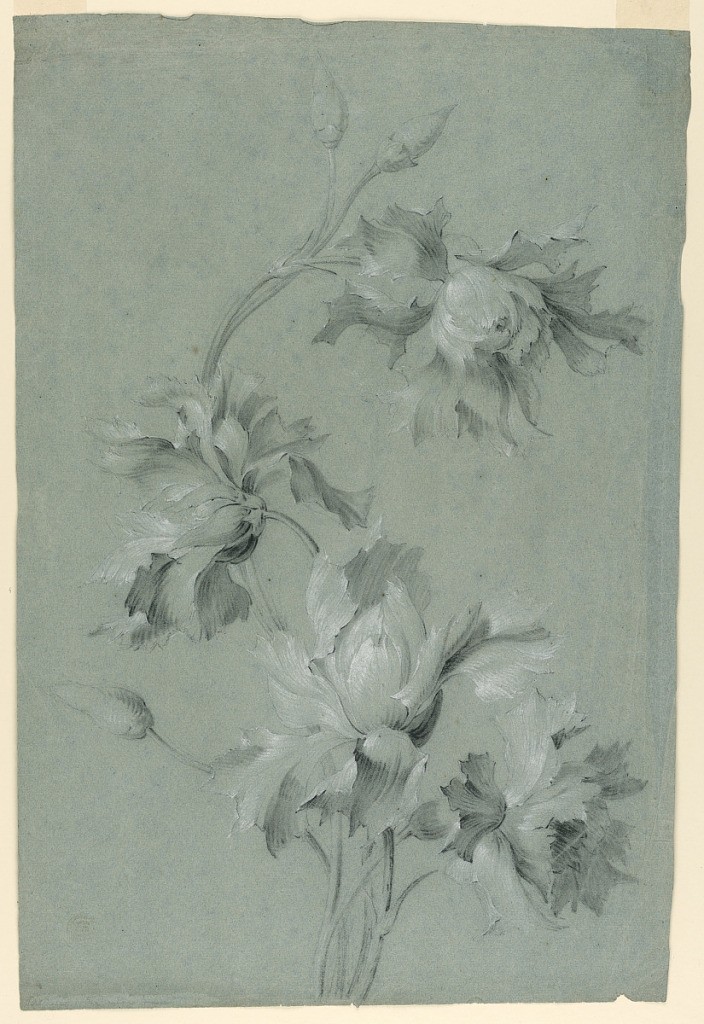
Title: Floral Design
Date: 1740–1770
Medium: Black, white crayon, brush and wash on bluish-grey paper
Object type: Drawing
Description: A plant with a curved main stem with four blossoms and three buds.